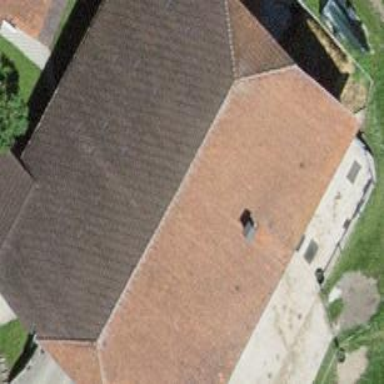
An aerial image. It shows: Barn.